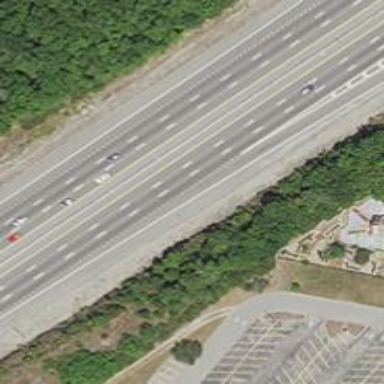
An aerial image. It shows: Motorway junction.